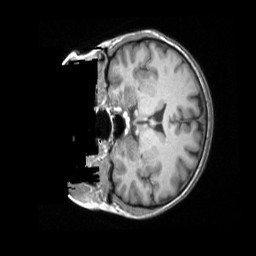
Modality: T1w
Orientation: coronal
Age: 53
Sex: female
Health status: ill
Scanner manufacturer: siemens
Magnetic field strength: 3 T
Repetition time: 1.9 s
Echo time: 0.00247 s